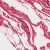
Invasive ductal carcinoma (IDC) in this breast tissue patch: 0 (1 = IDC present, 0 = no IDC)